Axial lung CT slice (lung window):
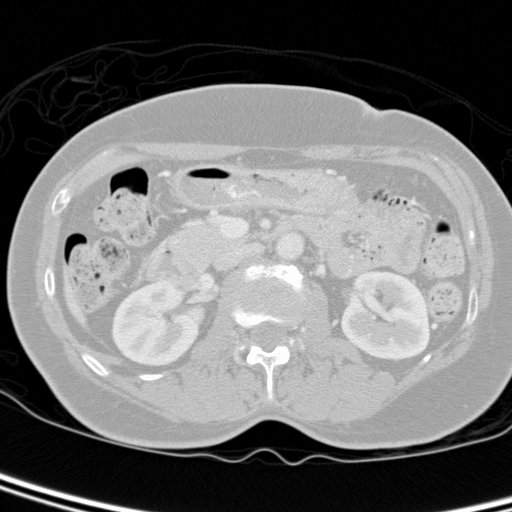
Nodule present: no